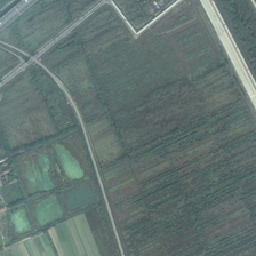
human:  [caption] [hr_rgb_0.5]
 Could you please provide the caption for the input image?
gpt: A small village is located in the center of radial farmland.

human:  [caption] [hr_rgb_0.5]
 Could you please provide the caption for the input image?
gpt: Small villages are in the center of the farmland with radius.

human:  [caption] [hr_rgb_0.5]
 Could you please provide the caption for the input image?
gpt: in the farmland  there are some crossed roads .

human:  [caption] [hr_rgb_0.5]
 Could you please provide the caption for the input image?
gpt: a curved trail passes by this large farmland .

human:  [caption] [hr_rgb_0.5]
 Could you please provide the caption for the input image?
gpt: two roads and several ponds are in several pieces of farmlands .